You are looking at raw rotor-rig vibration samples arranged as a grayscale image. What is the most likely rotor condition (normal, misalignment, unbalance, looseness)?
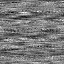
Answer: unbalance